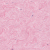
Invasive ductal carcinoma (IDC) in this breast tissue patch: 0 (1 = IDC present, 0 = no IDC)